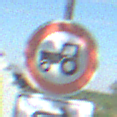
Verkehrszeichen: VerbotKraftfahrzeugeZuegeNichtSchneller25
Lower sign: RichtungsangabeDurchPfeile5
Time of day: MorningAfternoon
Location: Outdoor (Special)
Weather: Clear
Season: NotSpecified
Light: Natural